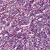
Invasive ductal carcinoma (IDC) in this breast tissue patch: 1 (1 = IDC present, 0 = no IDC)